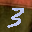
Label: 3